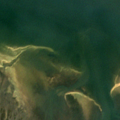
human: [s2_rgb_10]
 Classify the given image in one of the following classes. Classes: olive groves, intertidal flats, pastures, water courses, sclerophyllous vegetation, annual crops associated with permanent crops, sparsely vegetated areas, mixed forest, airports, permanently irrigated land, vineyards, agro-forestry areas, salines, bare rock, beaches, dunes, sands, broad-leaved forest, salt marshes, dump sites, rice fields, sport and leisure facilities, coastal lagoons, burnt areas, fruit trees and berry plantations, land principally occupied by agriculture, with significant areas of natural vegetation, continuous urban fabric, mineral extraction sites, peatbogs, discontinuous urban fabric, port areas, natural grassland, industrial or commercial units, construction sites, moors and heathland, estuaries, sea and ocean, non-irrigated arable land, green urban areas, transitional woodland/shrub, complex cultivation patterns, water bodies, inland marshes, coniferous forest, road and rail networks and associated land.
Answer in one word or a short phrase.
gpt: salt marshes, estuaries